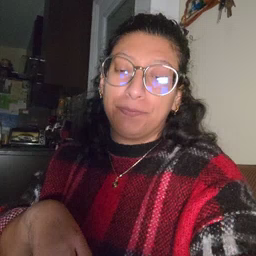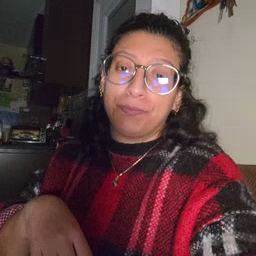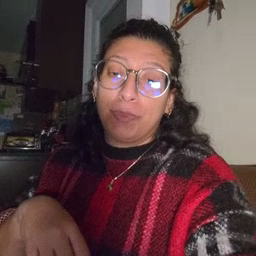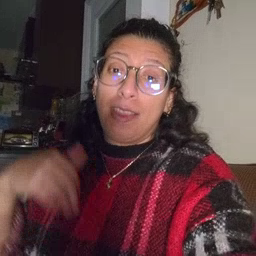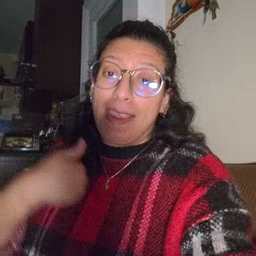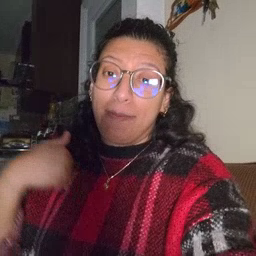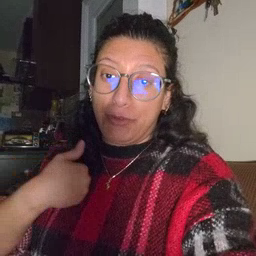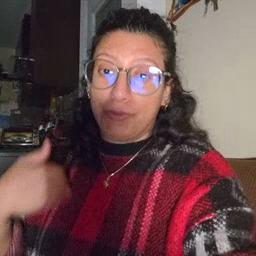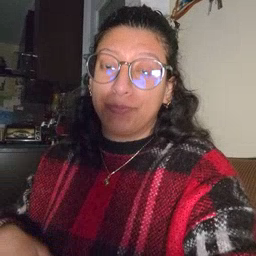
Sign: animal